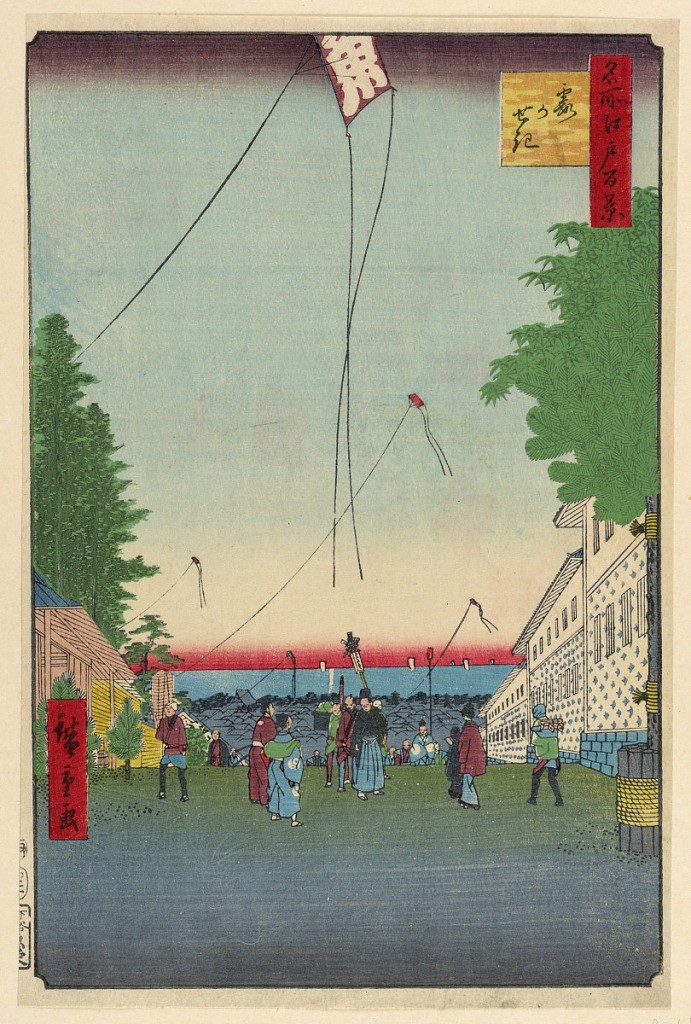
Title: Scene of Flying Kites
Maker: Ando Hiroshige, Japanese, 1797–1858
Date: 1797-1858
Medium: Woodblock print in colored ink on paper
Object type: Print
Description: A gathering of people admiring kites soring in the air decorates the lower half of this print. However, upon further inspection, the center group of men is looking downward. The geometric composition of this playful print highlights the horizon in a brilliant red ombre effect.